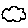
Label: cloud